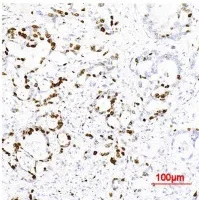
Imaging Features of DPC in case 1. (I) Apoptosis index. Ki-67 positive rate was about 50.
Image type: pathology (immunostaining)